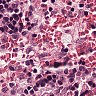
Metastatic tissue present: no